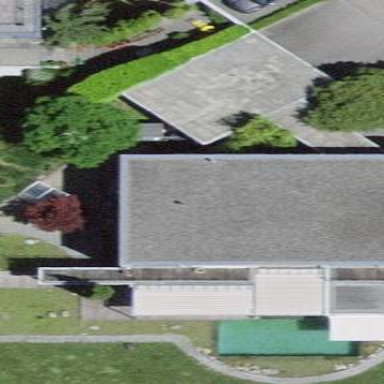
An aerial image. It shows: Flat-roofed building.